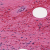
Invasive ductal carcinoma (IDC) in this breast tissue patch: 0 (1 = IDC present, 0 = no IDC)